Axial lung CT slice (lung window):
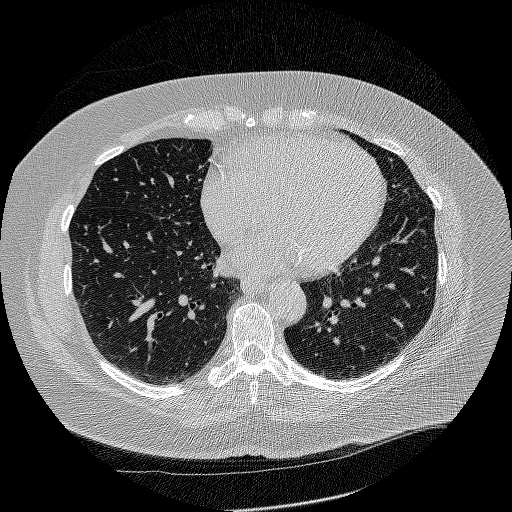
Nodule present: no